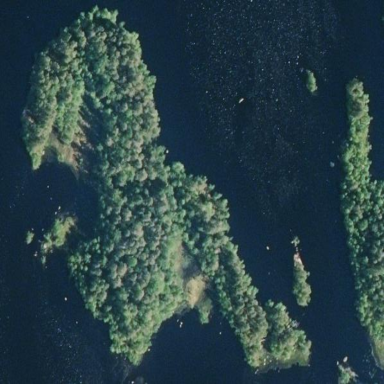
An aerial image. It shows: Island.